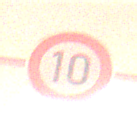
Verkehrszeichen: Geschwindigkeit10
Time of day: Night
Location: Outdoor (Urban)
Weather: Overcast
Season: Winter
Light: Artificial